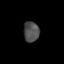
Tissue: lung
Cell type: T cells
Senescence score: 0.212
Nuclear area (px): 315
Mean DAPI intensity: 77.902